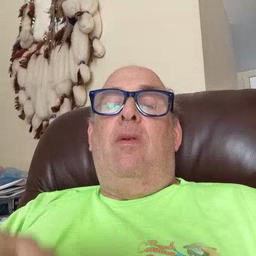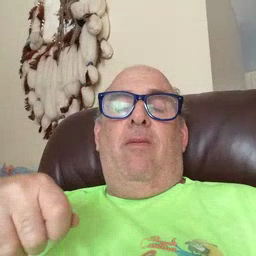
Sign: vacuum